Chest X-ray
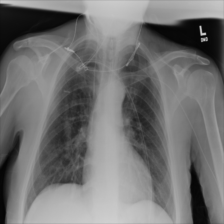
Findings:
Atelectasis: negative
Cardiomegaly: negative
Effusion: negative
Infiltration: negative
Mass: negative
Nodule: negative
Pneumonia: negative
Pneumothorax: negative
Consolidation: negative
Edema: negative
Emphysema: negative
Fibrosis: negative
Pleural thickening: negative
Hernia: negative